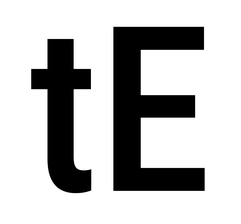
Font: Roboto_Condensed_Medium